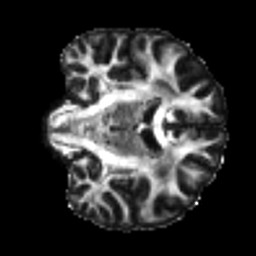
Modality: FA
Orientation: coronal
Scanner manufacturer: siemens
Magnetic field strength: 3 T
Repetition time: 4 s
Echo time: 0.0594 s